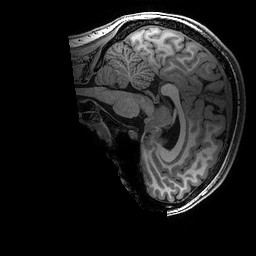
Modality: T1w
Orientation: sagittal
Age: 18
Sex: female
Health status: ill
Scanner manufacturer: ge
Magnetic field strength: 3 T
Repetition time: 0.007664 s
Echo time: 0.00342 s